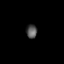
Tissue: prostate
Cell type: B cells
Senescence score: 0.3442
Nuclear area (px): 146
Mean DAPI intensity: 82.945